Question: I am doing a PCA on plots in 2 habitat types in which I collected data on multiple environmental variables. I was able to change the colors of the points from the ggbiplot defaults. I want the size of each point to depend on canopy cover in that plot, and I was able to do that by:
'''
point.size = df$canopy.cover * 0.1
'''
where 'df$canopy.cover' values range from 0-100 and 0.1 because a canopy cover of 100%=point size 10.
The problem: I can't maintain the colors associated with the two groups after changing the size of points. Using the following pseudo-data:
'''
env.vars<-data.frame(replicate(5,sample(0:10,20,rep=TRUE)))
cover<-c(89, 92, 72, 53, 88, 89, 71, 83, 71, 66, 23, 30, 5, 15, 57, 54,0, 23, 9, 16)
habitat<-c("habitat1", "habitat2", "habitat1", "habitat2", "habitat1", "habitat2", "habitat1", "habitat2", "habitat1", "habitat2", "habitat1", "habitat2", "habitat1", "habitat2", "habitat1", "habitat2", "habitat1", "habitat2", "habitat1", "habitat2")
point.size<-cover*0.1
nest.env.pca <- prcomp(env.vars, center = TRUE, scale. = TRUE)
g <- ggbiplot(nest.env.pca, obs.scale = 1, var.scale = 1,
group = habitat, ellipse = TRUE,
circle = TRUE, varname.size=3)+
scale_colour_manual(values=c("blue", "red")) +
geom_point(size=point.size)
print(g)
'''
I get something similar to:

When I replace:
'''
geom_point(size=point.size)
'''
with:
'''
geom_point(aes(colour=habitat), size=point.size)
'''
as per <URL> I get the following following error:
'''
Error: Incompatible lengths for set aesthetics: size
'''
Any suggestions? Thanks.
EDIT: some PseudoData to try it out with:
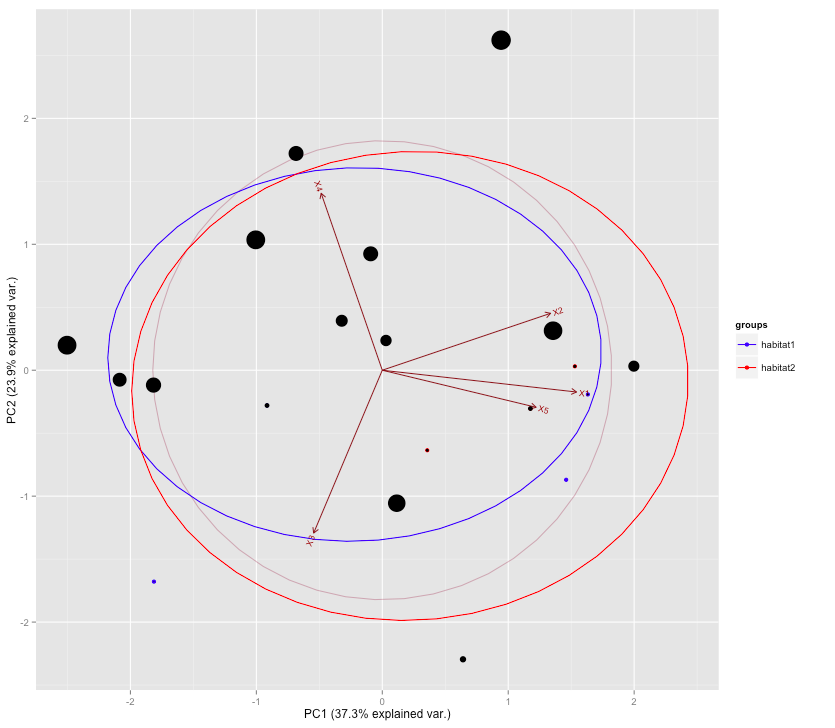
Answer: This is a general ggplot2 syntax issue, I think, as it occurs with simpler examples (e.g., 'ggplot(mtcars) + geom_point(aes(disp, hp, color=cyl), size =mtcars$model)')
But, I think this will work for you:
'''
geom_point(aes(X1, X2, color=habitat, size = point.size)) + scale_size_identity()
'''
So the full answer with the code in the question is ():
'''
env.vars<-data.frame(replicate(5,sample(0:10,20,rep=TRUE)))
cover<-c(89, 92, 72, 53, 88, 89, 71, 83, 71, 66, 23, 30, 5, 15, 57, 54,0, 23, 9, 16)
habitat<-c("habitat1", "habitat2", "habitat1", "habitat2", "habitat1", "habitat2", "habitat1", "habitat2", "habitat1", "habitat2", "habitat1", "habitat2", "habitat1", "habitat2", "habitat1", "habitat2", "habitat1", "habitat2", "habitat1", "habitat2")
point.size<-cover*0.1
nest.env.pca <- prcomp(env.vars, center = TRUE, scale. = TRUE)
g <- ggbiplot(nest.env.pca, obs.scale = 1, var.scale = 1,
group = habitat, ellipse = TRUE,
circle = TRUE, varname.size=3)+
scale_colour_manual(values=c("blue", "red")) +
geom_point(aes(color=habitat, size = point.size)) + scale_size_identity()
print(g)
'''